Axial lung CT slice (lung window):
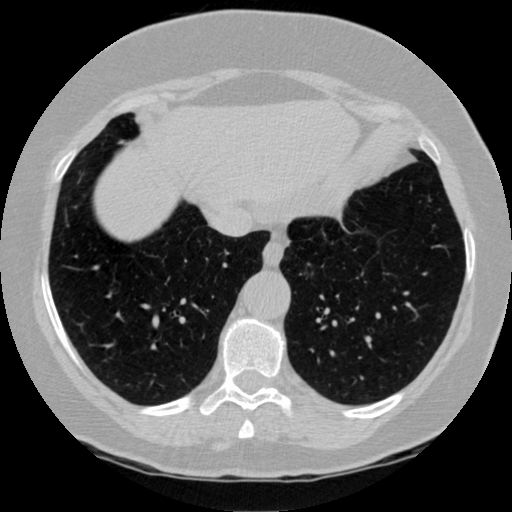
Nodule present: no